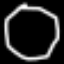
Label: octagon